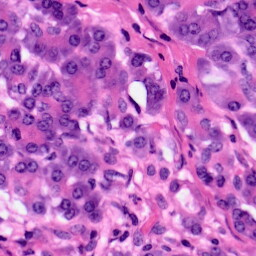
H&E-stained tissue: Pancreatic